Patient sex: M
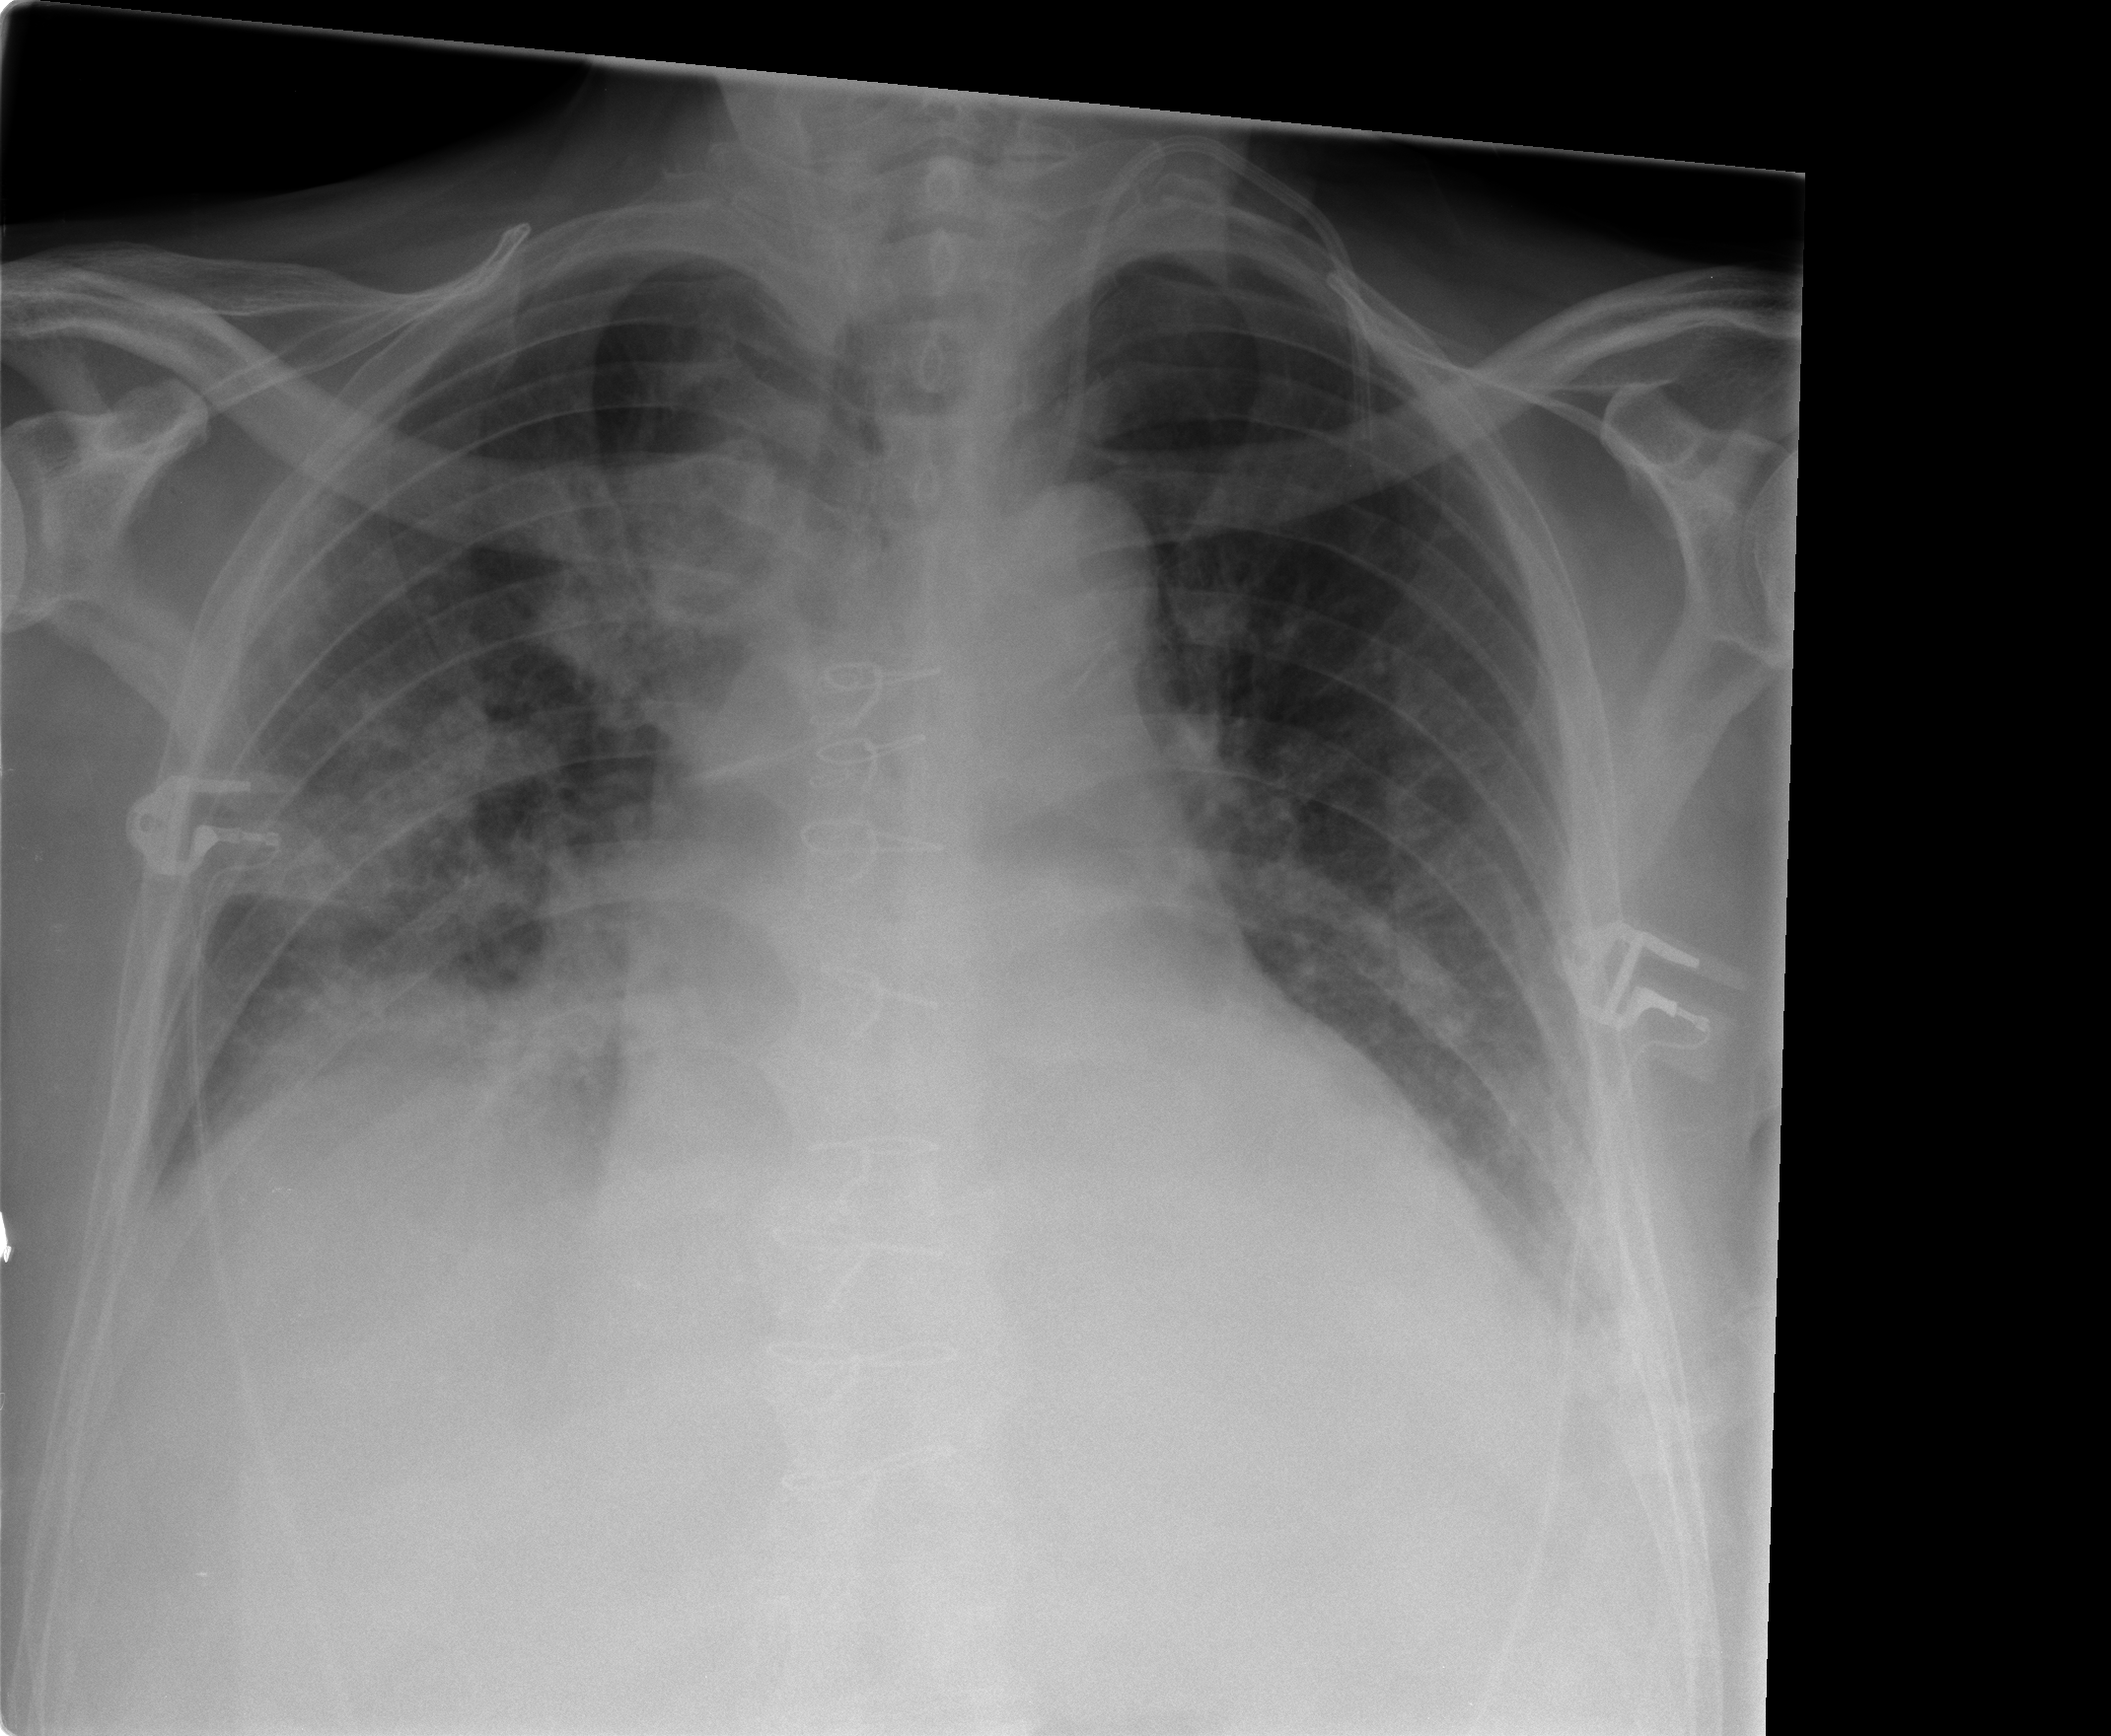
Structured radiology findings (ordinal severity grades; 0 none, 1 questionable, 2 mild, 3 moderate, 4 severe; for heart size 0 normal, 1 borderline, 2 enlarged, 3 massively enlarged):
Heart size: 2
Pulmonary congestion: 2
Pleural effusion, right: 1
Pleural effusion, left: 1
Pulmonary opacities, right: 2
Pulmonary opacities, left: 0
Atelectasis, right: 2
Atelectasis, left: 1